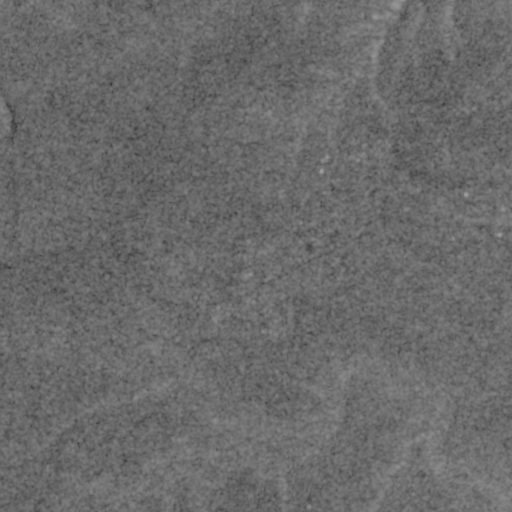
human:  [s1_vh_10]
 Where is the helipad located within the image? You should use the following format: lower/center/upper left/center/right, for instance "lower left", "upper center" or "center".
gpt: The helipad is located in the center of the image.
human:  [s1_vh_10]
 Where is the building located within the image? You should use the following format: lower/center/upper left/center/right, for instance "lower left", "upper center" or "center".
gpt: The building is located in the upper center of the image.
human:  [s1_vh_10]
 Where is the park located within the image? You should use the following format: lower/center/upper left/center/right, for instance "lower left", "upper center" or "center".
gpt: There is no park in the image.

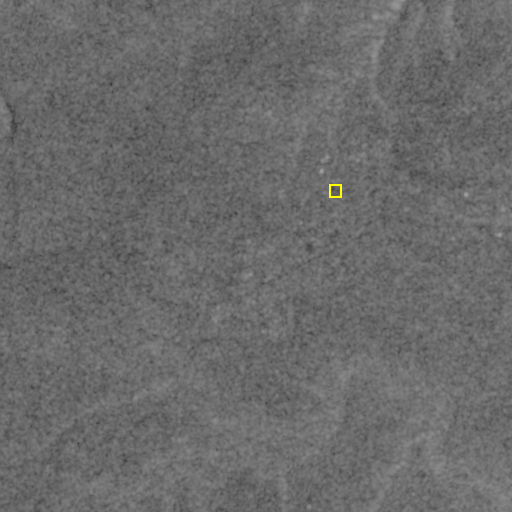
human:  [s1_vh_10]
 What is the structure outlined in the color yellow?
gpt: The structure outlined in yellow is a park.
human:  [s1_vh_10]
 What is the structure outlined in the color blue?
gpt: There is no blue outline.